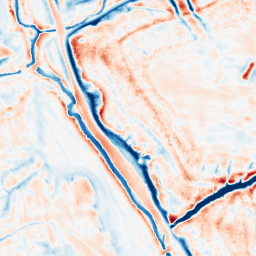
Category: edge_preserving
Decomposition family: bilateral
Decomposition parameters: d: 21
sigma_color: 50
sigma_space: 100
Upsampling method: cubic_mitchell
Upsampling parameters: scale: 8
Upsampling scale: 8